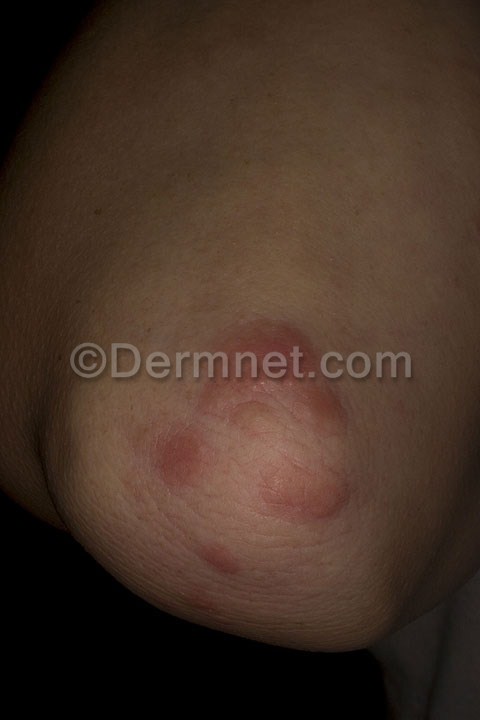
Disease: Vasculitis Photos